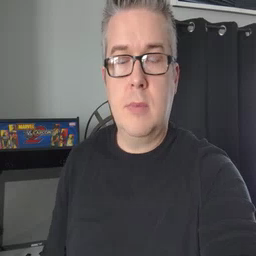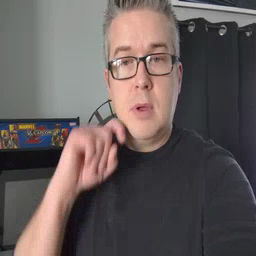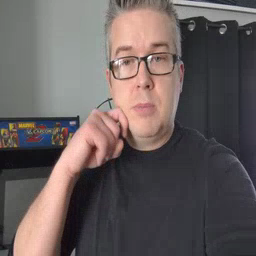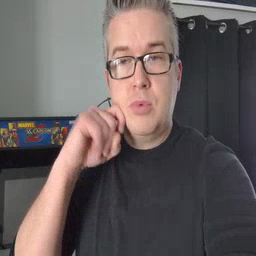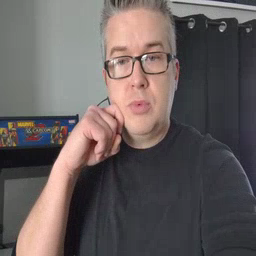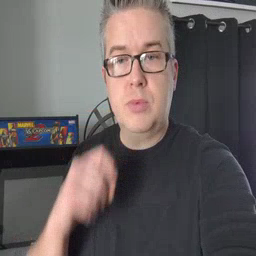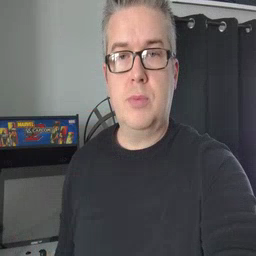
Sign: apple